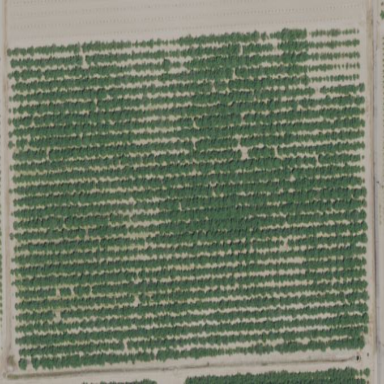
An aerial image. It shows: Orchard filled with almond trees.